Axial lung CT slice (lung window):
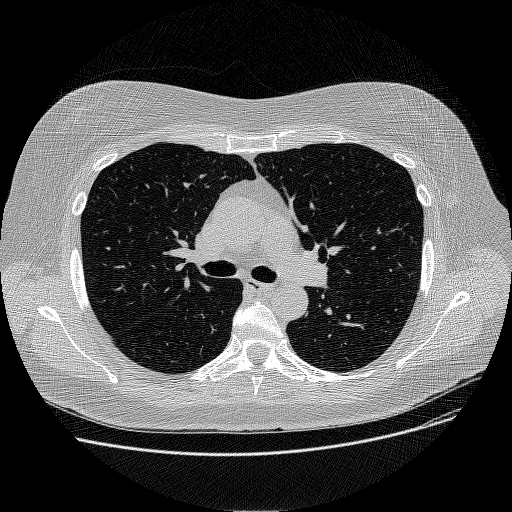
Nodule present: no